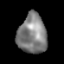
Tissue: lung
Cell type: Others
Senescence score: 0.2172
Nuclear area (px): 1115
Mean DAPI intensity: 127.221